This continuous-wavelet-transform scalogram was computed from a bearing vibration snapshot. Diagnose the bearing from this image, choosing from: normal, inner_race, outer_race, ball.
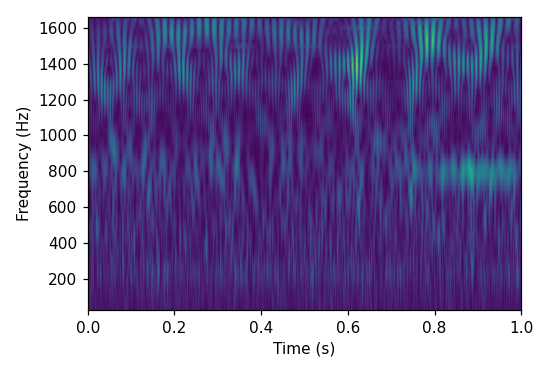
Answer: normal